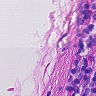
Metastatic tissue present: no